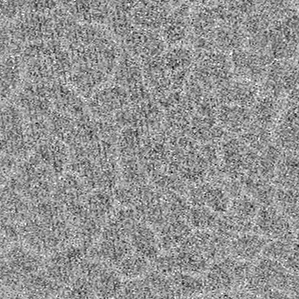
Label: frost